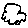
Label: cloud